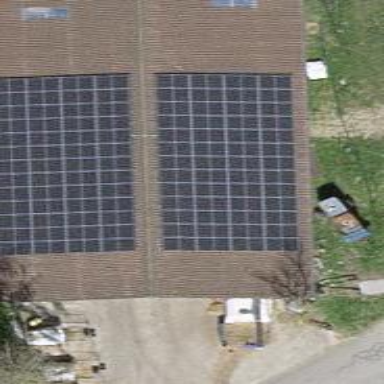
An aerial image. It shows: Solar power generator utilizing photovoltaic technology with solar photovoltaic panels.